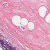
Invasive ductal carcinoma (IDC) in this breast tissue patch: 0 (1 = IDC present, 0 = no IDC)